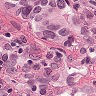
Metastatic tissue present: yes